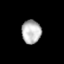
Tissue: lung
Cell type: Epithelial cells
Senescence score: 0.1953
Nuclear area (px): 445
Mean DAPI intensity: 185.038